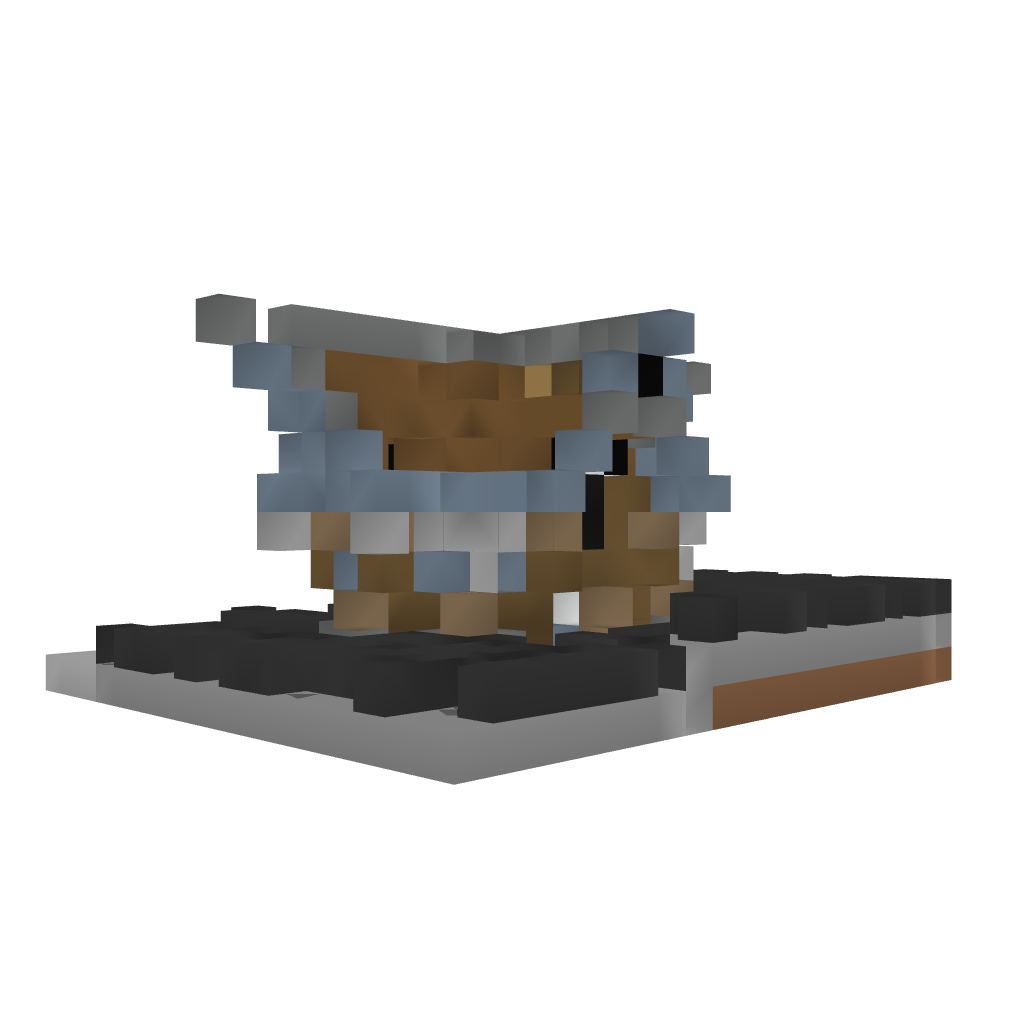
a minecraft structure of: Medieval house